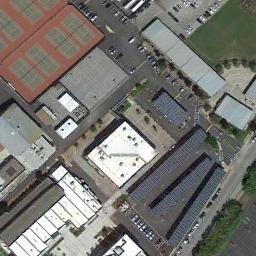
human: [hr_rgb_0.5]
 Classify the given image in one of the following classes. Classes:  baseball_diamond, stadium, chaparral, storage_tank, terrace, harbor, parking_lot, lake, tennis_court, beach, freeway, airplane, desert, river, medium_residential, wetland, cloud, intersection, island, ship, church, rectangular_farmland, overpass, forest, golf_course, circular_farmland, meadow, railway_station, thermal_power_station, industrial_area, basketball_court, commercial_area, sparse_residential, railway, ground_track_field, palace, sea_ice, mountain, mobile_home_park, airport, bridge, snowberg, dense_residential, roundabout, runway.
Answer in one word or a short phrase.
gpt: tennis_court